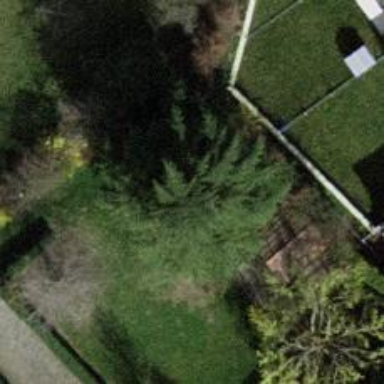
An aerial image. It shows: Evergreen needle-leaved tree.